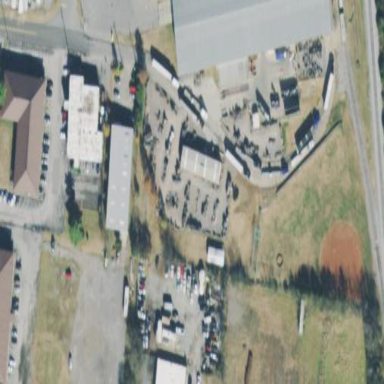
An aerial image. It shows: Scrap yard located in industrial area.